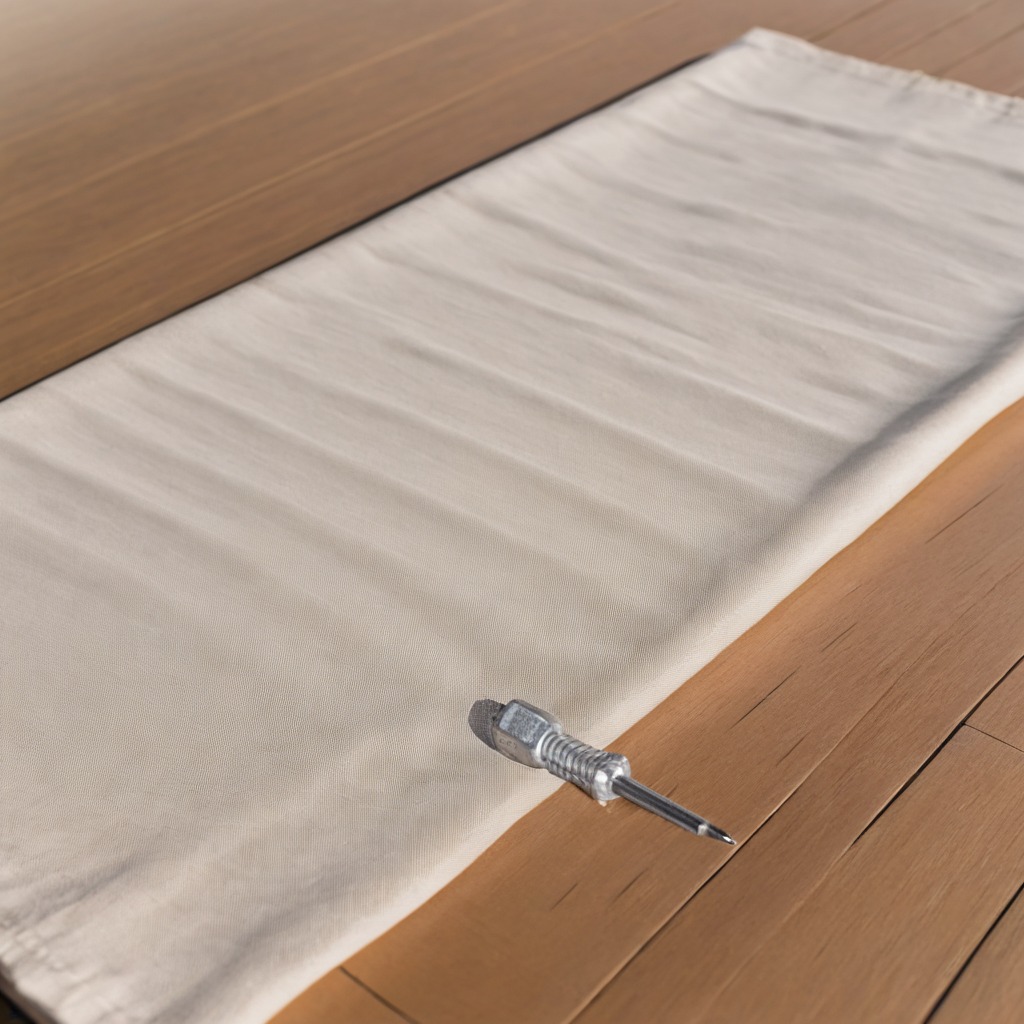
A screwdriver is lying on the wooden table.